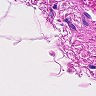
Metastatic tissue present: no